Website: macys
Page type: customer-info-address
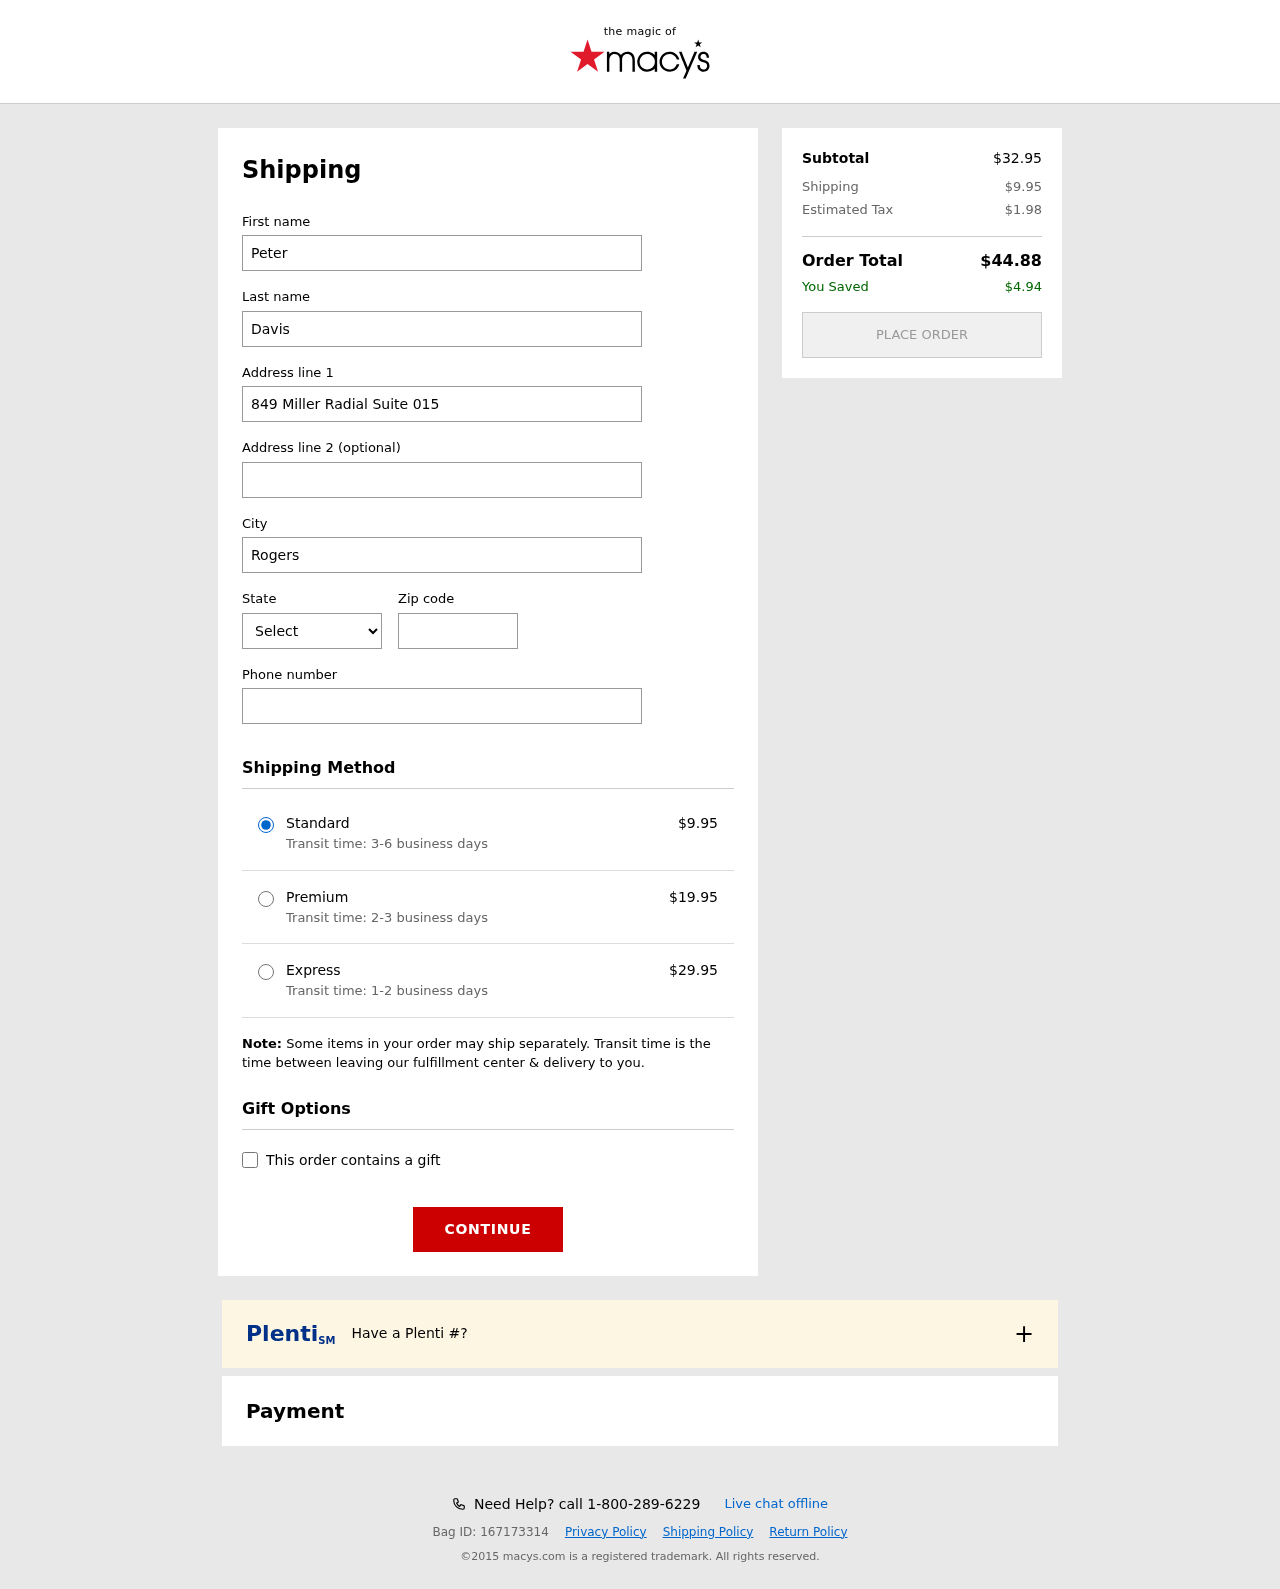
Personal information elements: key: PII_CITY
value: Rogersland
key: PII_FIRSTNAME
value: Peter
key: PII_LASTNAME
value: Davis
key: PII_PHONE
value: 8125178929
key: PII_POSTCODE
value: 85379
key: PII_STATE_ABBR
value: KY
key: PII_STREET
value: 849 Miller Radial Suite 015
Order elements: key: ORDER_SHIPPING_COST
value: $9.95
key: ORDER_SHIPPING_COST_PREMIUM
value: $19.95
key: ORDER_SHIPPING_COST_EXPRESS
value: $29.95
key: ORDER_SUBTOTAL
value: $32.95
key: ORDER_TAX
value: $1.98
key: ORDER_TOTAL
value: $44.88
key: ORDER_SAVINGS
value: $4.94